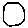
Label: hexagon